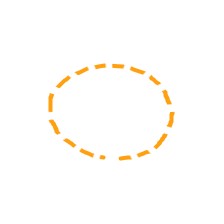
Shape: circle